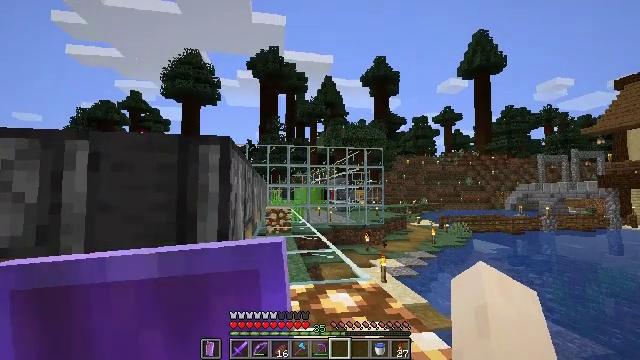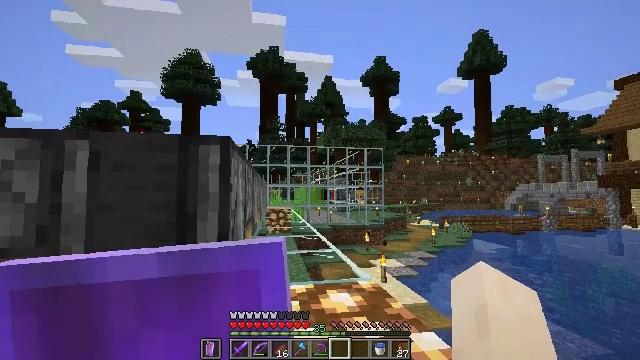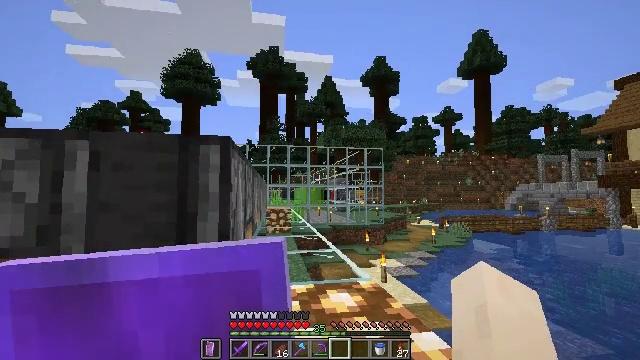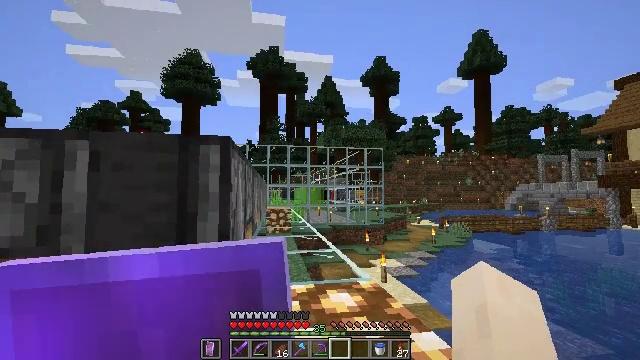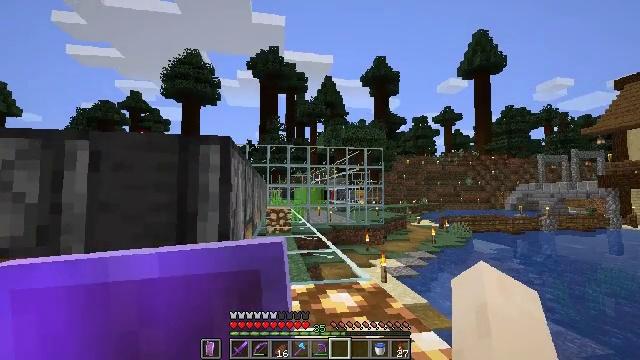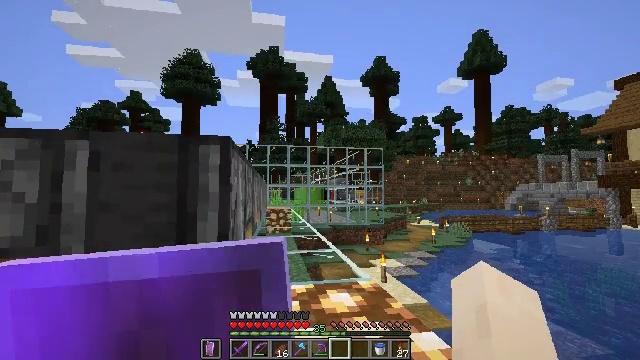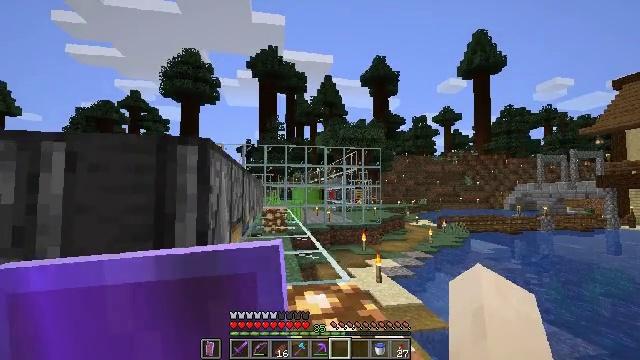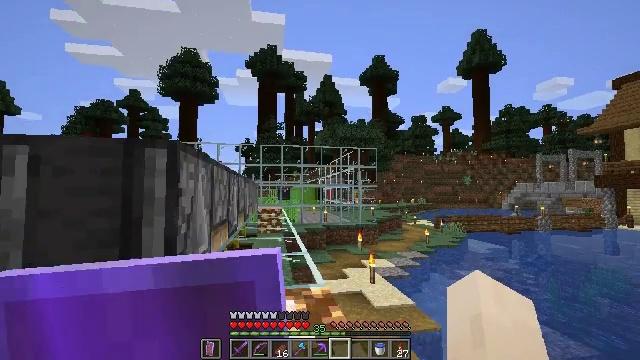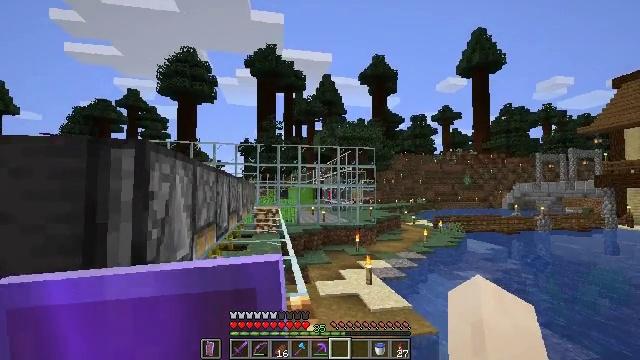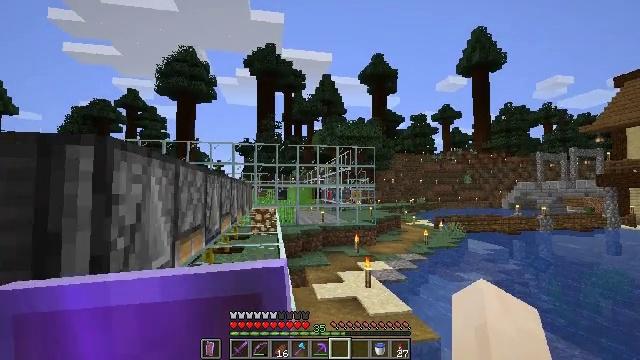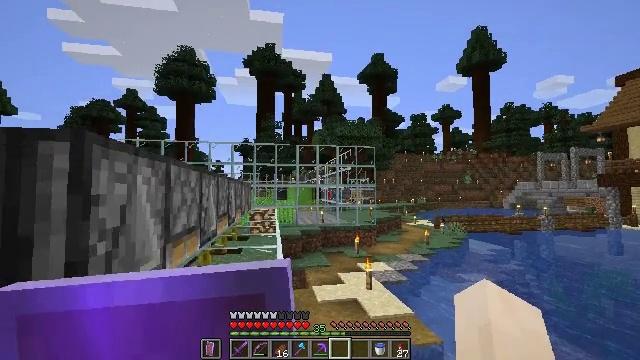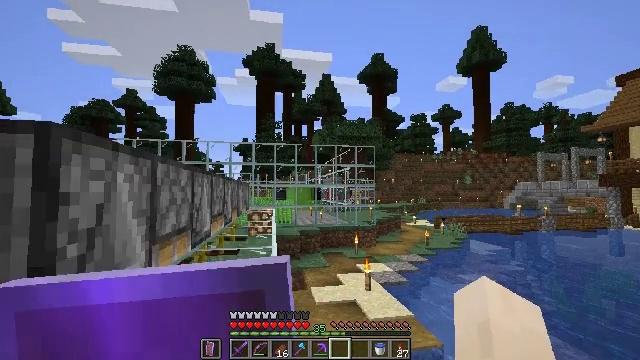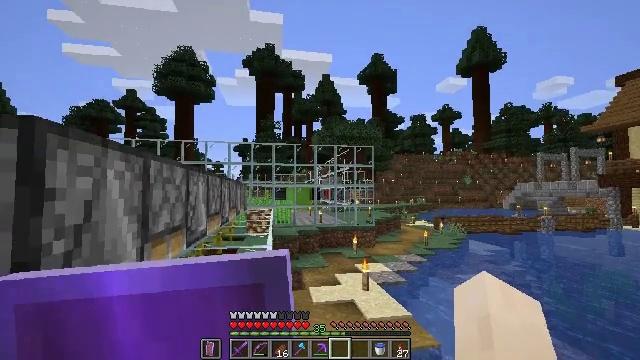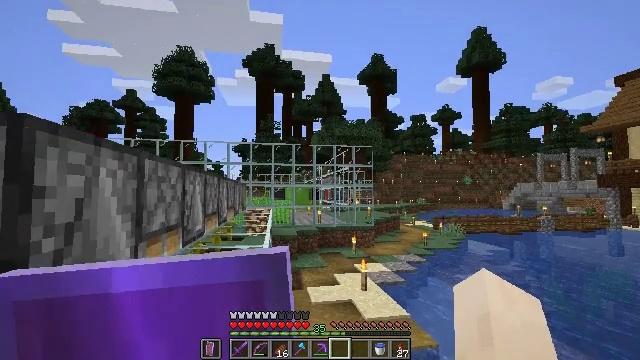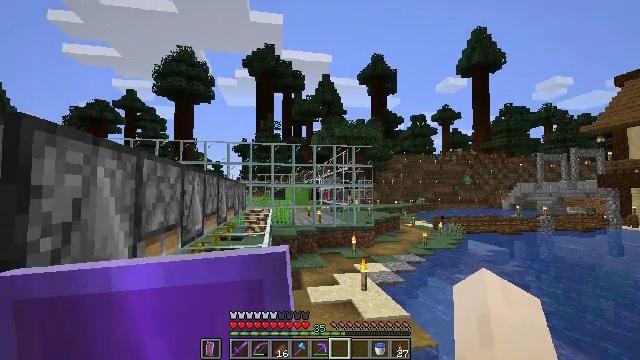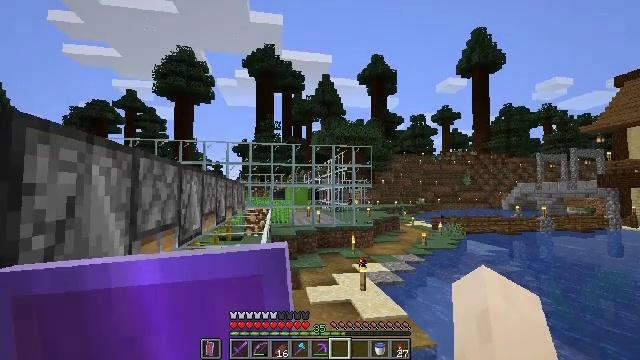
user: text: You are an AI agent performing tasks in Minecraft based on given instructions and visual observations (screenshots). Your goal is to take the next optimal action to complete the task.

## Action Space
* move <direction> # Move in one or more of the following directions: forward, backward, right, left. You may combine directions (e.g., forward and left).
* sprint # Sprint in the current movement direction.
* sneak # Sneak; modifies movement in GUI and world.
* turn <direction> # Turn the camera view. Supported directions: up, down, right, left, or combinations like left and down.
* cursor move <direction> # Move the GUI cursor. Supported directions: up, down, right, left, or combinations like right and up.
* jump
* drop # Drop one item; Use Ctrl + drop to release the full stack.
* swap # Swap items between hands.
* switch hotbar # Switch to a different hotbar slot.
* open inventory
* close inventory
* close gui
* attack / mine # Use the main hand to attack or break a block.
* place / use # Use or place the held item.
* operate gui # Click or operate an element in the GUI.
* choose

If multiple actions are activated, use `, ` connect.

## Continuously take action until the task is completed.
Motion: motion action
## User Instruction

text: Get a lead by crafting string and slimeball together.
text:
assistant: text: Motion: no_op
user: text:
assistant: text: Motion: no_op
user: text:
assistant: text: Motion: no_op
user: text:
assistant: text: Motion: no_op
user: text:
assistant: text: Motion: move right
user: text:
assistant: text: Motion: move right
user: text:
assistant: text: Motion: move forward and move right
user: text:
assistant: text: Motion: move forward
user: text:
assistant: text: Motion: move forward
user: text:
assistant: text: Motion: move forward
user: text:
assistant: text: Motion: move forward
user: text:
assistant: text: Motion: move forward
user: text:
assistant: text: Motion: move forward
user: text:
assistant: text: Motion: no_op
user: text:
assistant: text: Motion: no_op
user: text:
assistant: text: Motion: no_op
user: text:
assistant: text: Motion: no_op
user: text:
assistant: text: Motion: no_op
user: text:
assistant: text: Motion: no_op
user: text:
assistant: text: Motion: move right
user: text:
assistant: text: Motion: move forward and move right
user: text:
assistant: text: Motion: move forward and move right
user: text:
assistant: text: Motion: move forward
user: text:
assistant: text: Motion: move forward
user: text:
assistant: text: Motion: move forward
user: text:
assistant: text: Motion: move forward
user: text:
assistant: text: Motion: move forward
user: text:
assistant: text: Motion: move forward
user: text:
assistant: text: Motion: move forward
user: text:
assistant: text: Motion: move forward